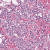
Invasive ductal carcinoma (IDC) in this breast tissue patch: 1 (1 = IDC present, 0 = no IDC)